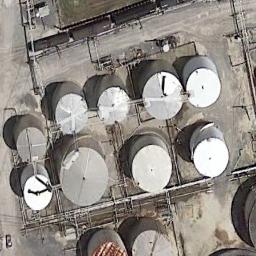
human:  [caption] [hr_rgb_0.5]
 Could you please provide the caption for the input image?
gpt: There are many neatly arranged storage tanks and many pipelines in the factory .

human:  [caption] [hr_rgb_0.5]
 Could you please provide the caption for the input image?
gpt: About half of the storage tanks on this open lot have their lids open .

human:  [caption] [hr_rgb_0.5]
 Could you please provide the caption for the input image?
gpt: There are many storage tanks of different sizes .

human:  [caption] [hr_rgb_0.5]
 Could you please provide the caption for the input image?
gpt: There are many storage tanks on the bare land .

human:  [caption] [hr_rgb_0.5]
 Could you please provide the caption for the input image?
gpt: There are some storage tanks of different sizes .